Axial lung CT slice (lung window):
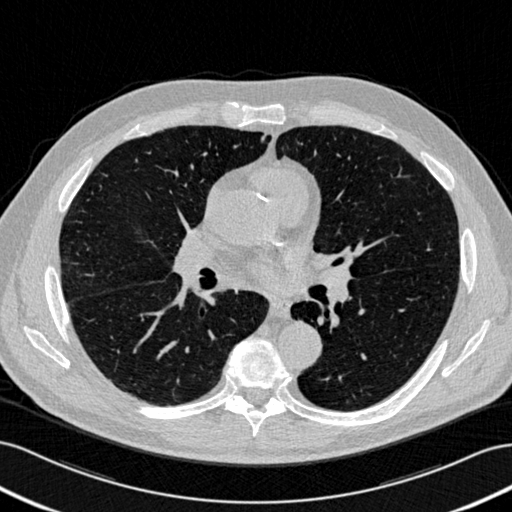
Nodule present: no